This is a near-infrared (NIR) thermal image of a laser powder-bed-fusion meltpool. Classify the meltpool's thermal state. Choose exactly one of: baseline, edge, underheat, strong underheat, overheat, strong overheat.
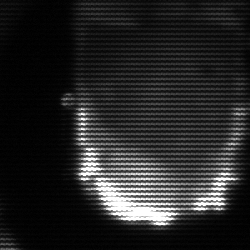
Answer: baseline